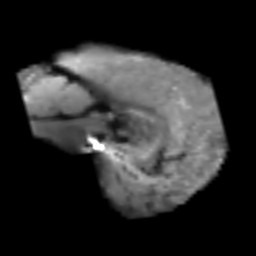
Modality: T2w
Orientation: sagittal
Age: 68
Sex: male
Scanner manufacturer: siemens
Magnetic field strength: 3 T
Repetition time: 5.6 s
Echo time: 0.082 s